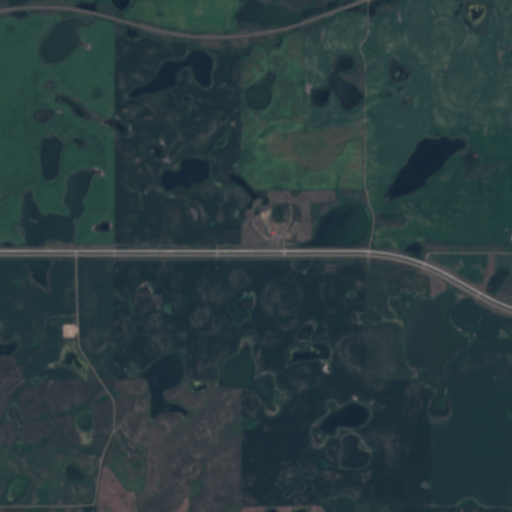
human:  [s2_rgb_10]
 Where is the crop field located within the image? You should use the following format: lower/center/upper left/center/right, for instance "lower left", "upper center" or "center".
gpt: The crop field is located in the center right of the image.
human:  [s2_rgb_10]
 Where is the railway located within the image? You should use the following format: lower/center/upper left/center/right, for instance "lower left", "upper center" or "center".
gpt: The railway is located in the upper of the image.
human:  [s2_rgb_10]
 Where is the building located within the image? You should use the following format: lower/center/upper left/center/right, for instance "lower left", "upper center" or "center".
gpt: The building is located in the lower left of the image.
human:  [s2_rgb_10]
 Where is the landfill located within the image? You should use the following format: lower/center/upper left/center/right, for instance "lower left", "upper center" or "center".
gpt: There is no landfill in the image.